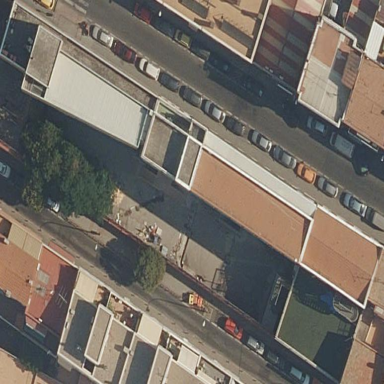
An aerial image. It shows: School building.